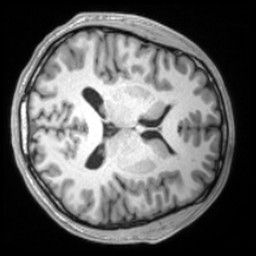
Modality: T1w
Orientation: axial
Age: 40
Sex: male
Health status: ill
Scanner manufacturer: siemens
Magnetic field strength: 3 T
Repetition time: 2.2 s
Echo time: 0.00157 s